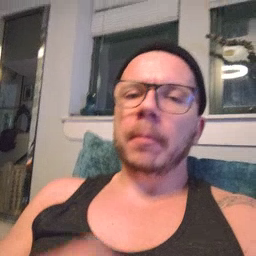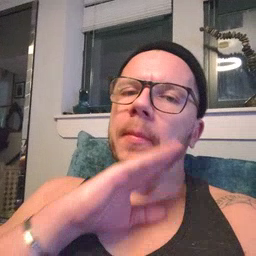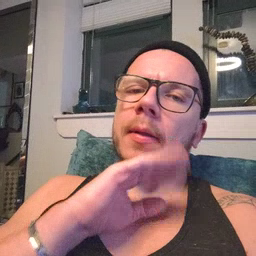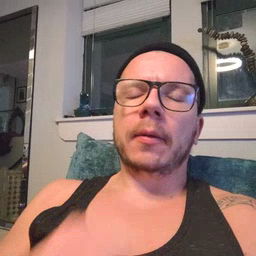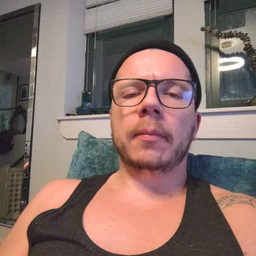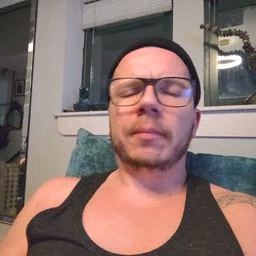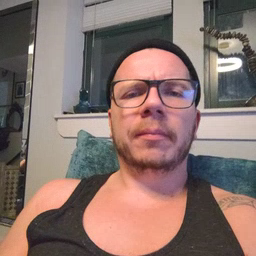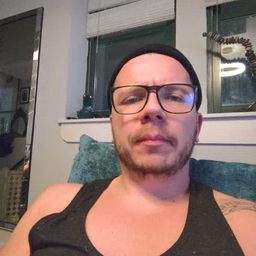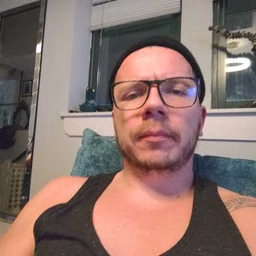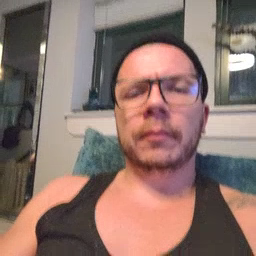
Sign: bad